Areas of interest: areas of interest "Park Square"
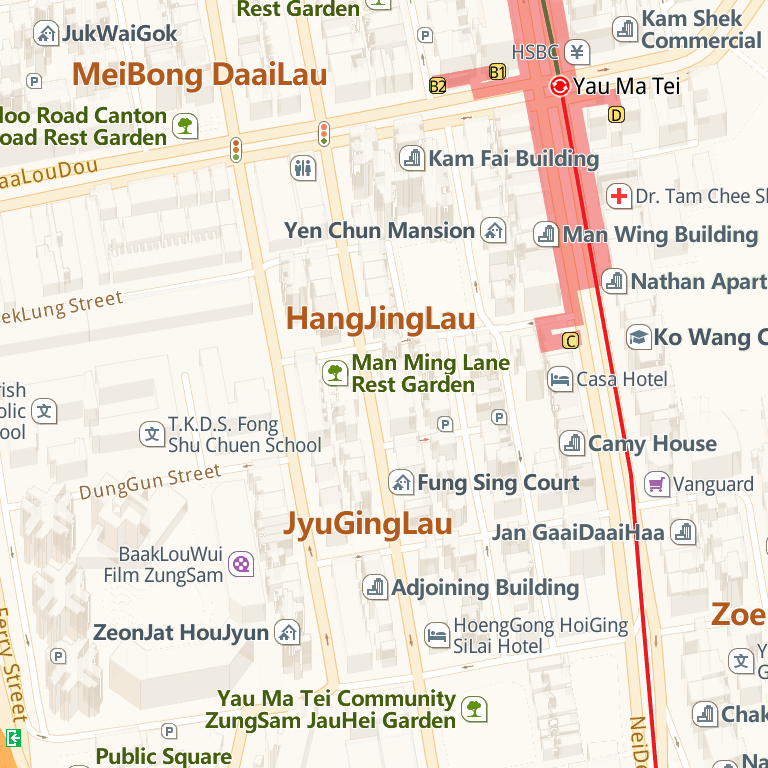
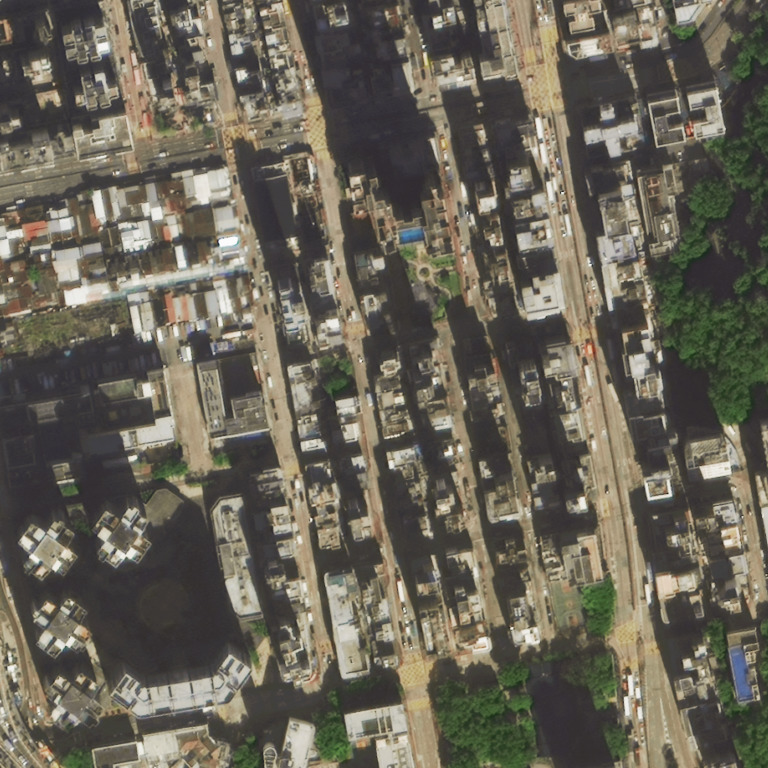